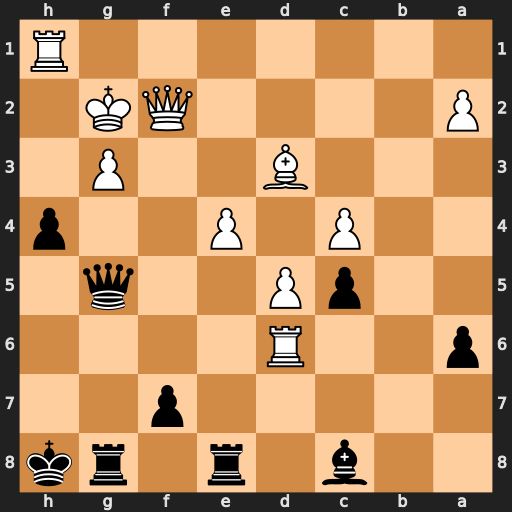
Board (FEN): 2b1r1rk/5p2/p2R4/2pP2q1/2P1P2p/3B2P1/P4QK1/7R
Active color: b
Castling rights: -
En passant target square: -
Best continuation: Qxg3+ Qxg3 Rxg3+ Kf2 Rxd3